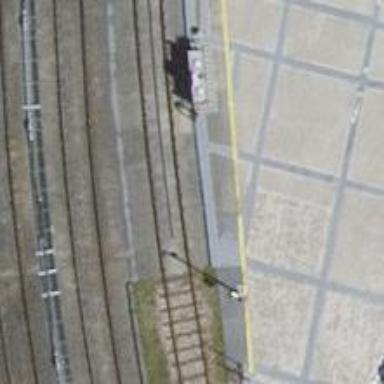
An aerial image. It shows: Railway spur service.